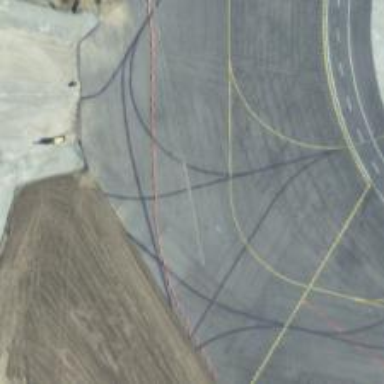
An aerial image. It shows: View of taxiway at the airport.